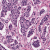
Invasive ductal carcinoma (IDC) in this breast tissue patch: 1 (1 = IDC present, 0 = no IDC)